Question: '''
Document miXML = new XDocument(
new XElement("Alumnos",
new XElement("Alumno",
new XAttribute("NoControl", "<PHONE>"),
new XElement("Nombre", "Edison Garcia")),
new XElement("Alumno",
new XAttribute("NoControl", "<PHONE>"),
new XElement("Nombre", "Abraham Gomez Garcia"),
new XElement("Semestre", "9")),
new XElement("Alumno",
new XAttribute("NoControl", "<PHONE>"),
new XElement("Nombre", "Alejandre Carvajal"),
new XElement("Semestre", "7")),
new XElement("Alumno",
new XAttribute("NoControl", "<PHONE>"),
new XElement("Nombre", "Luis Armando"),
new XElement("Semestre", "10"))
)
);
StringReader sr = new StringReader(miXML.ToString());
var testlinq = XElement.Load(sr).Elements();
foreach(var abc in testlinq){
var test2 = from p in abc.Descendants("Nombre") select p;
var test3 = from p in abc.Descendants("Semestre") select p;
}
'''
This is the XML that is created.

I want a list of dictionary
List consists of {"Nombre","Edison Garcia"} , {{"Nombre", "Abraham Gomez Garcia"} , {"semestre","9"}}
Any help would be appreciated.
Problems i am facing :
1)if there is no semsetre i am not able to skip it. It creates IEnumerable.
2)Getting the node and value dynamically instaed of hardcoding . Eg :
var test2 = from p in abc.Descendants("Nombre") select p;
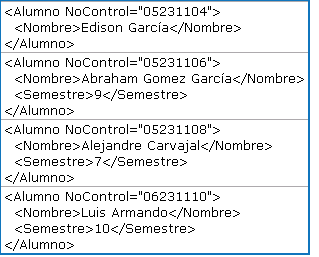
Answer: Try this:
'''
var testlinq = XElement.Load(sr);
var test = testlinq.Descendants("Alumno")
.Select(x => x.Descendants()
.ToDictionary(y => y.Name, y => y.Value )
).ToList();
'''